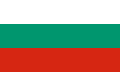
Flag of Bulgaria